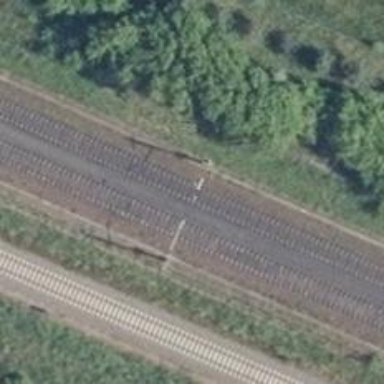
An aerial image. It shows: Railway milestone with catenary mast.